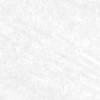
Label: change